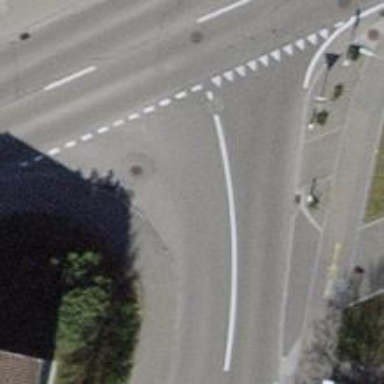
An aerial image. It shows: Kerb serving as barrier.